Field crop: tomato
Growth stage: 1
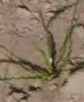
Species: cyperus